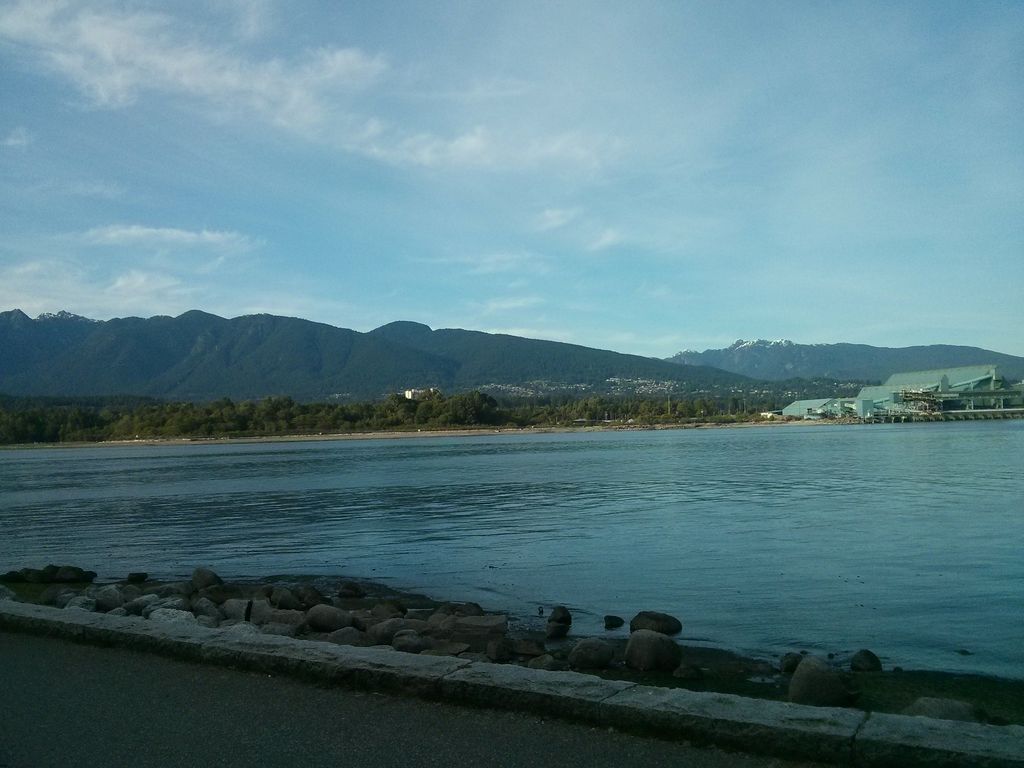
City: vancouver